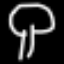
Label: mushroom